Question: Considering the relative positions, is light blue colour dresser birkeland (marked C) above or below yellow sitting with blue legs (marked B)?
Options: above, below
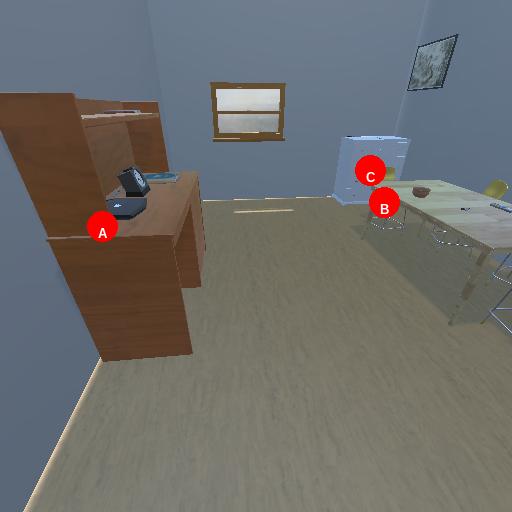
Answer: above